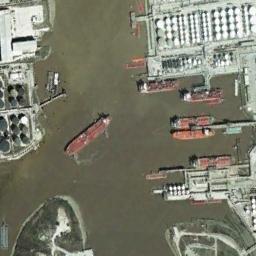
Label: ship